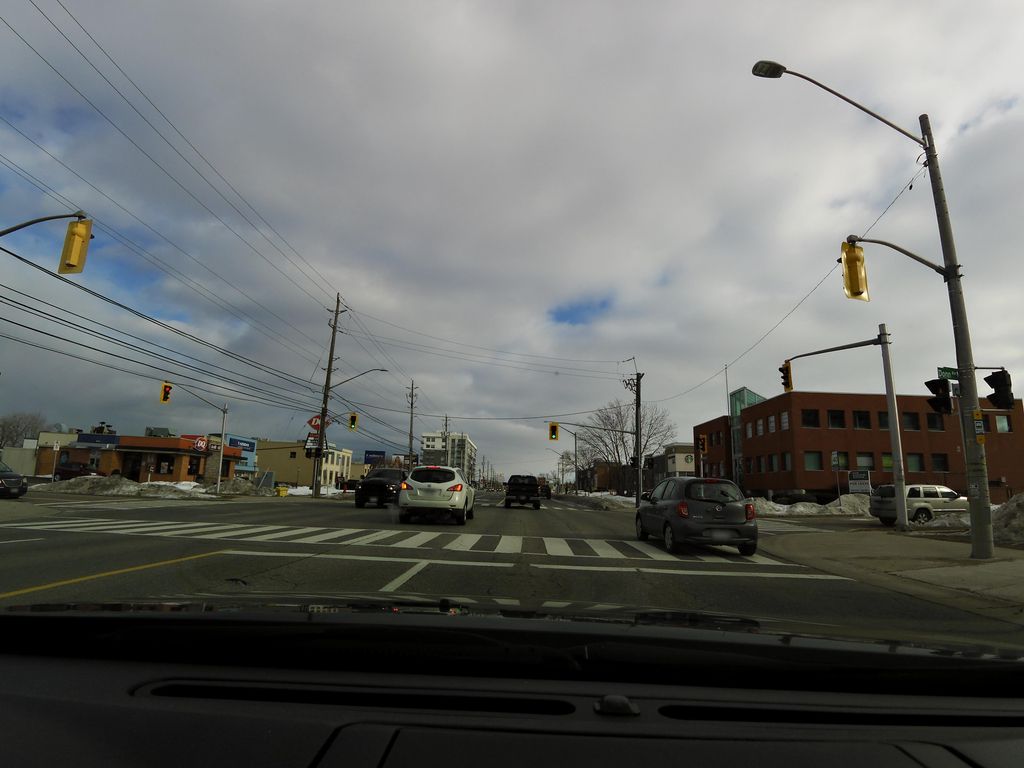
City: hamilton